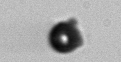
Label: bead